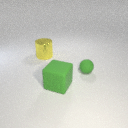
large green rubber cube to the right of large yellow metal cylinder